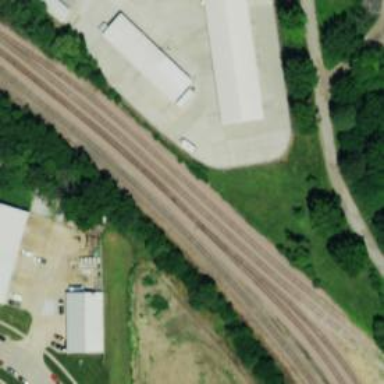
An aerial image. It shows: Railway spur service.